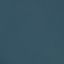
Land use / land cover: SeaLake